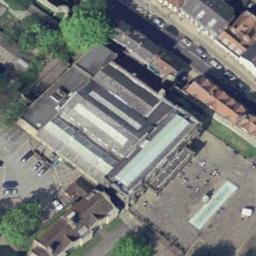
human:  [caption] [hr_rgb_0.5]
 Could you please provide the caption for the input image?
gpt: The church with some gray sloping roofs and a parking lot and a square are next to it .

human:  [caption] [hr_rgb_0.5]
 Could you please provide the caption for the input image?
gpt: This is a grey and black church and is a rectangle .

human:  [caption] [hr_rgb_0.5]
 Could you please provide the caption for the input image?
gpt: There is a church on the open place next to a road with some cars .

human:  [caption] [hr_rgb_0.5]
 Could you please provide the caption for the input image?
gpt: A gray, White and white rectangular roofed church surrounded by trees, Roads and cars .

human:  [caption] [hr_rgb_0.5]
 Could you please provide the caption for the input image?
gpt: A church with an open ground and some buildings beside .